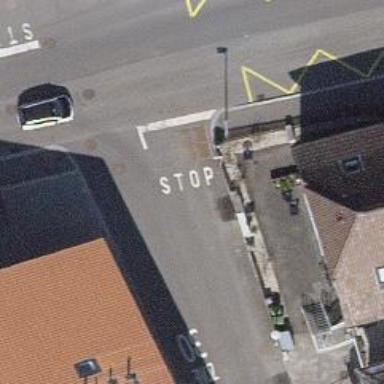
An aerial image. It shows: Stop road.